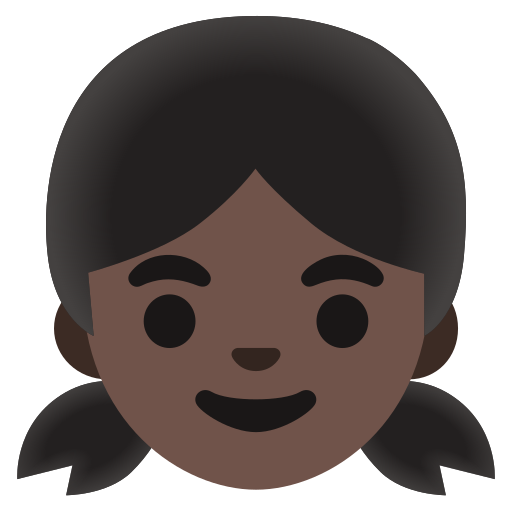
Emoji: 👧🏿